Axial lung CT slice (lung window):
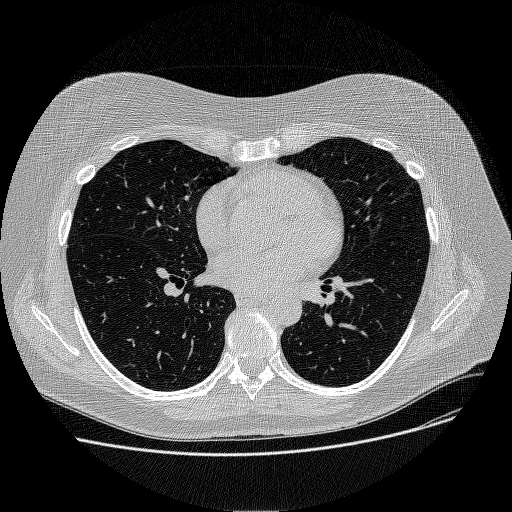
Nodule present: no